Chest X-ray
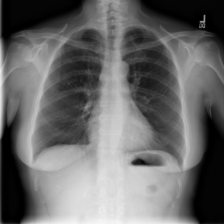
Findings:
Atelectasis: negative
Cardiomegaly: negative
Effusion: negative
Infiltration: negative
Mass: negative
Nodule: negative
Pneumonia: negative
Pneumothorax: negative
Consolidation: negative
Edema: negative
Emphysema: negative
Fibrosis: negative
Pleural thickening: negative
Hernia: negative